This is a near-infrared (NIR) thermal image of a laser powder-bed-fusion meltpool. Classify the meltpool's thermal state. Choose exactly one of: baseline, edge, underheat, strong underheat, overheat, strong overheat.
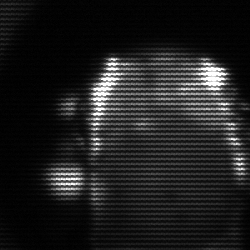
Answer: baseline